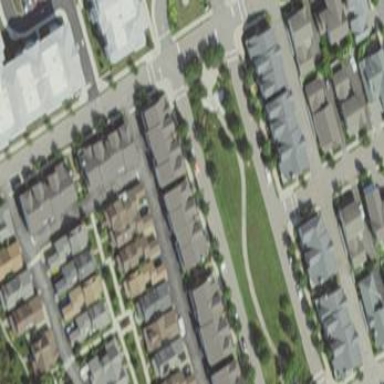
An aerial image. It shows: Sidewalk made of concrete.